Question: I have a basic setup where the database is read by multiple web applications, and periodically I have a batch application which does a lot of writing. During the writing, the peroformance of the web-apps degrade heavily (their database reads are very slow).
The env. is MySQL db using MYISAM engine, the batch application is a Java SE app, using spring-batch and SimpleJDBCTemplate to issue SQL commands via JDBC. I found that MySQL has a parameter that lowers the priority of write operations on MYISAM engine: <URL>. To quote the docs, amongs others, you can "SET LOW_PRIORITY_UPDATES=1 to change the priority in one thread". I opted for this because it's easiest from the config standpoint of my application. What I've done is configured my DataSource such that it exectutes that "SET ..." for each connection it opens, like so:
'''
<bean id="dataSource" class="org.apache.commons.dbcp.BasicDataSource" destroy-method="close">
<!-- other props omitted -->
<property name="connectionInitSqls">
<list>
<value>SET low_priority_updates="ON"</value>
</list>
</property>
</bean>
'''
Now my question is, how do I actually check that an SQL issued via this datasource does actually run with low priority? If I do 'SHOW FULL PROCESSLIST' in MySQL while the inserts are happening it just tell me what SQL they're executing, nothing about the priority:

If I check the server variables low_priority_updates is "OFF" but that's just the server variable, it sais nothing about the thread-local value.
So again, is there any actual way to check if per query/thread low_priority_updates's values are taken into account?
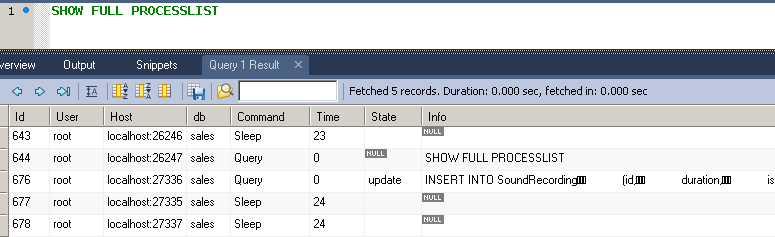
Answer: By issuing SET LOW_PRIORITY_UPDATES=1 command, you are affecting the variable value for the session. Therefore it is possible to see this by checking the value of the variable in the session.
I know of two ways to do it:
1- SHOW SESSION VARIABLES LIKE 'low_priority_dapdates'
this shows ON/OFF
2- select @@session.low_priority_updates
this gives 0/1
the above statements/calls will show you the values of the variables in the session where they run.
Therefore, you will need to run them using the connections themselves in order to see the values. I don't know of a way in MySQL where you can select values for variables that belong to another session.
If you would like to see them as a list, you might need to do a work around by creating a table and logging that info yourself. for example:
'''
CREATE TABLE 'mydb'.'my_low_priority_updates' (
'connection_id' INT ,
'low_priority_updates_value' INT NOT NULL
)
ENGINE = MyISAM;
'''
then you need a statement that inserts the connection id and the value into the table:
'''
insert into my_low_priority_updates(connection_id,low_priority_updates_value)
select connection_id(),@@session.low_priority_updates
from dual
where not exists (select 1 from my_low_priority_updates where connection_id=connection_id())
'''
you can put this statement in a procedure and make sure its called, or add it in a trigger on a table that you know gets updated/inserted into.
after that, querying the my_low_priority_updates table later will show you the values of the variable in each connection.